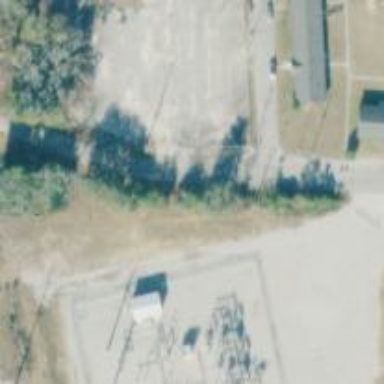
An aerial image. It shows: Power pole.